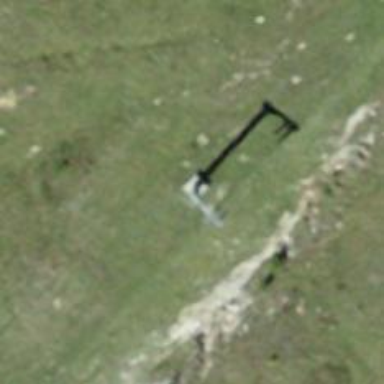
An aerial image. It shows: Pylon used for aerialway.